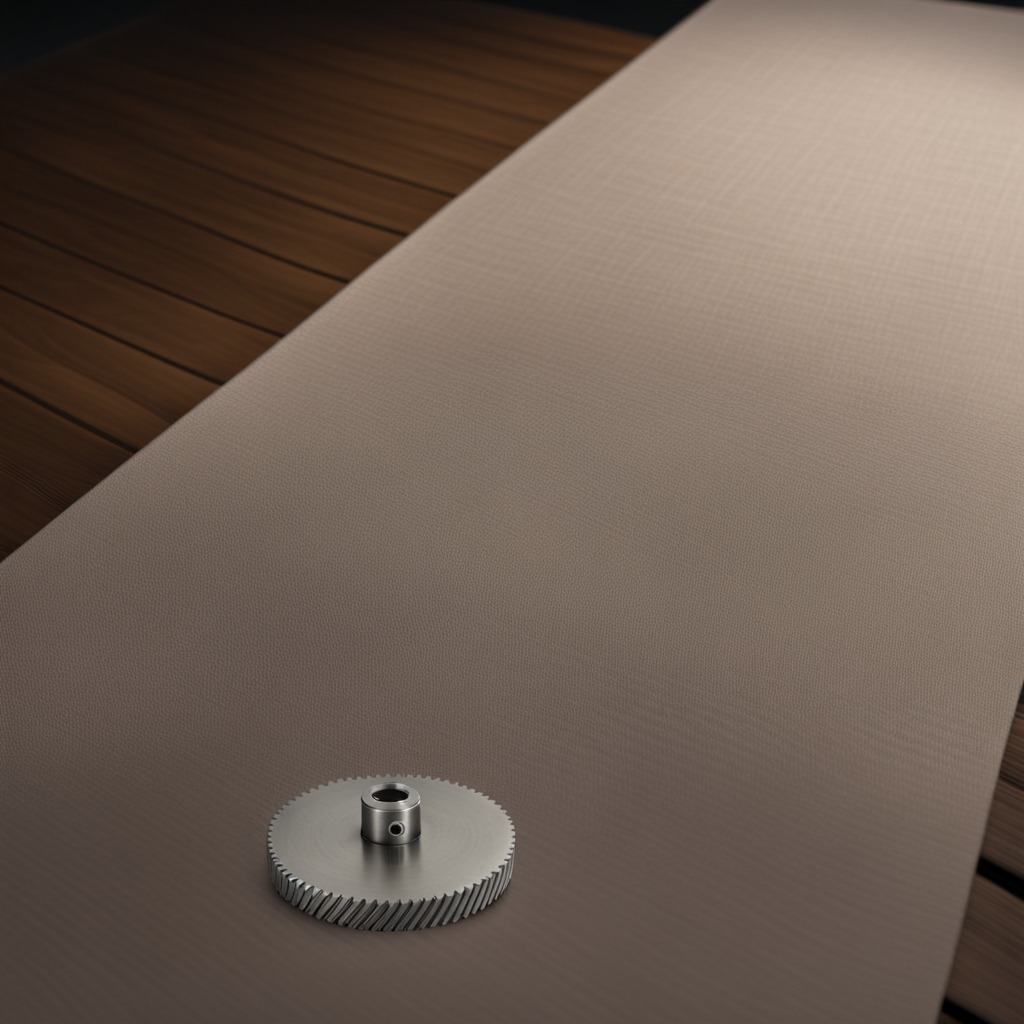
A steel gear with teeth is lying on the wooden table.